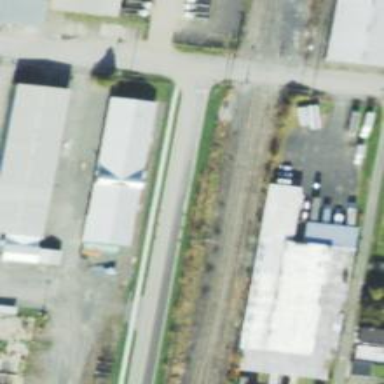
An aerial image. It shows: Railway track.